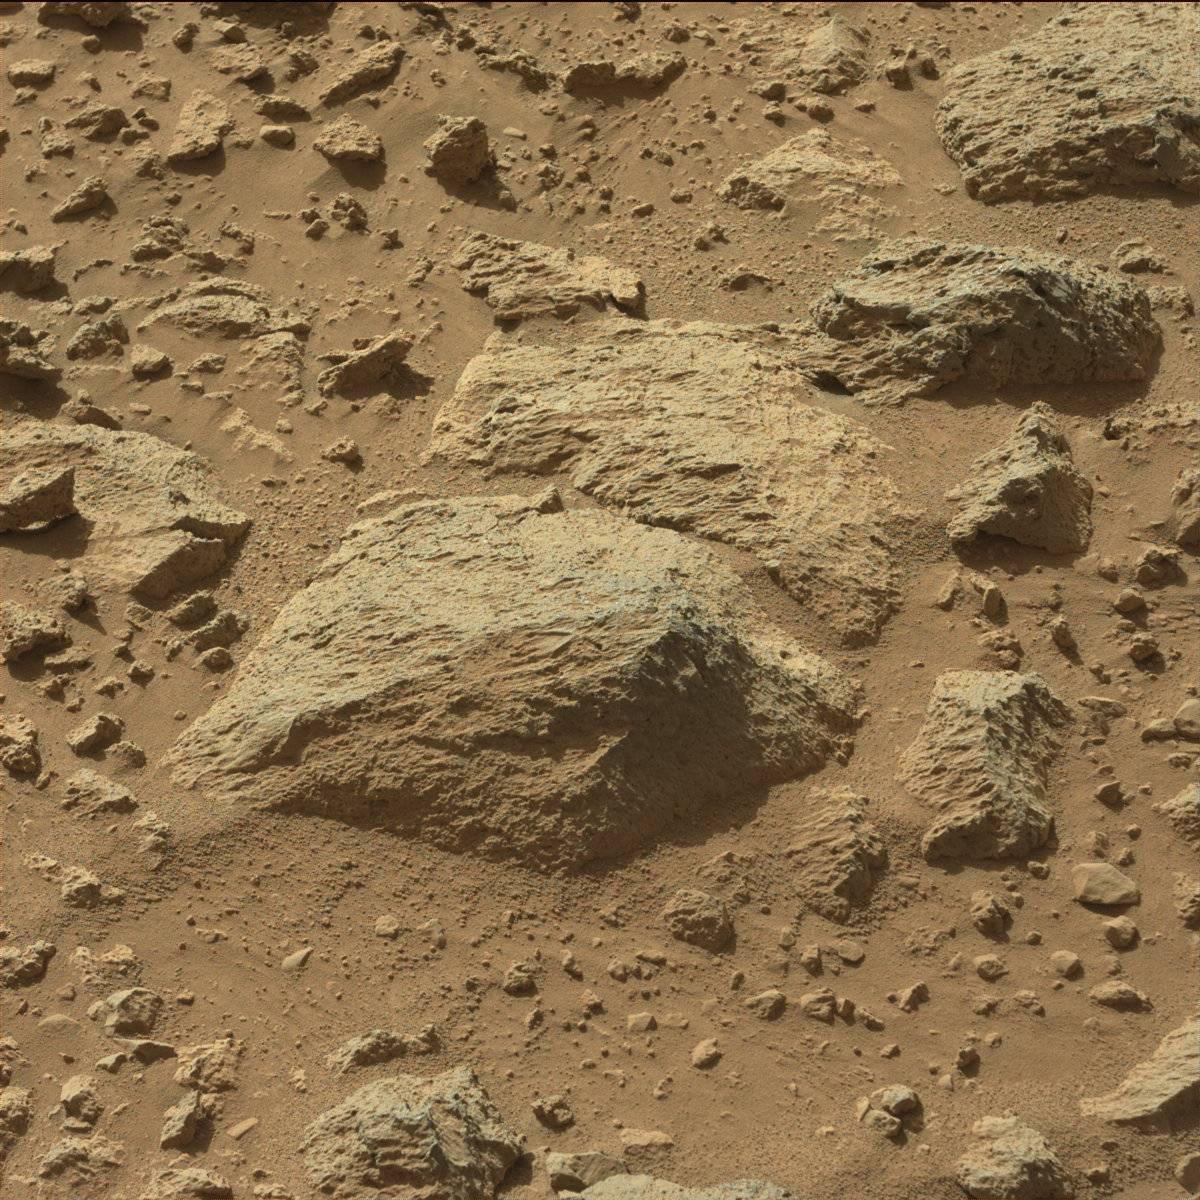
Terrain classes present: Bedrock, Rock, Sand / Soil